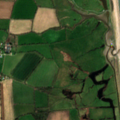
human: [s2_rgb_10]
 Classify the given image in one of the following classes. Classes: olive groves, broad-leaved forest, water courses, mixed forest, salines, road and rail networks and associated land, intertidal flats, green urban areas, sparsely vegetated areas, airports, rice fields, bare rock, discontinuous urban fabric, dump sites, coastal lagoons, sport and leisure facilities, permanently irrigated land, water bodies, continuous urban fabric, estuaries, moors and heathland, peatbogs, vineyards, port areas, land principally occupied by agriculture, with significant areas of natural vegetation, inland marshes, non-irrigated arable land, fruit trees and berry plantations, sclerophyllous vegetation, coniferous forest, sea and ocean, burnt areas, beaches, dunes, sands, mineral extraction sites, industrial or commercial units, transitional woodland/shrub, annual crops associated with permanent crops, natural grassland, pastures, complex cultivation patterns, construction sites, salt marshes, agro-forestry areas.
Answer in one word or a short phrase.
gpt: non-irrigated arable land, pastures, complex cultivation patterns, salt marshes, sea and ocean